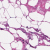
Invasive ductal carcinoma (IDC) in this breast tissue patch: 0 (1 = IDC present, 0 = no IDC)